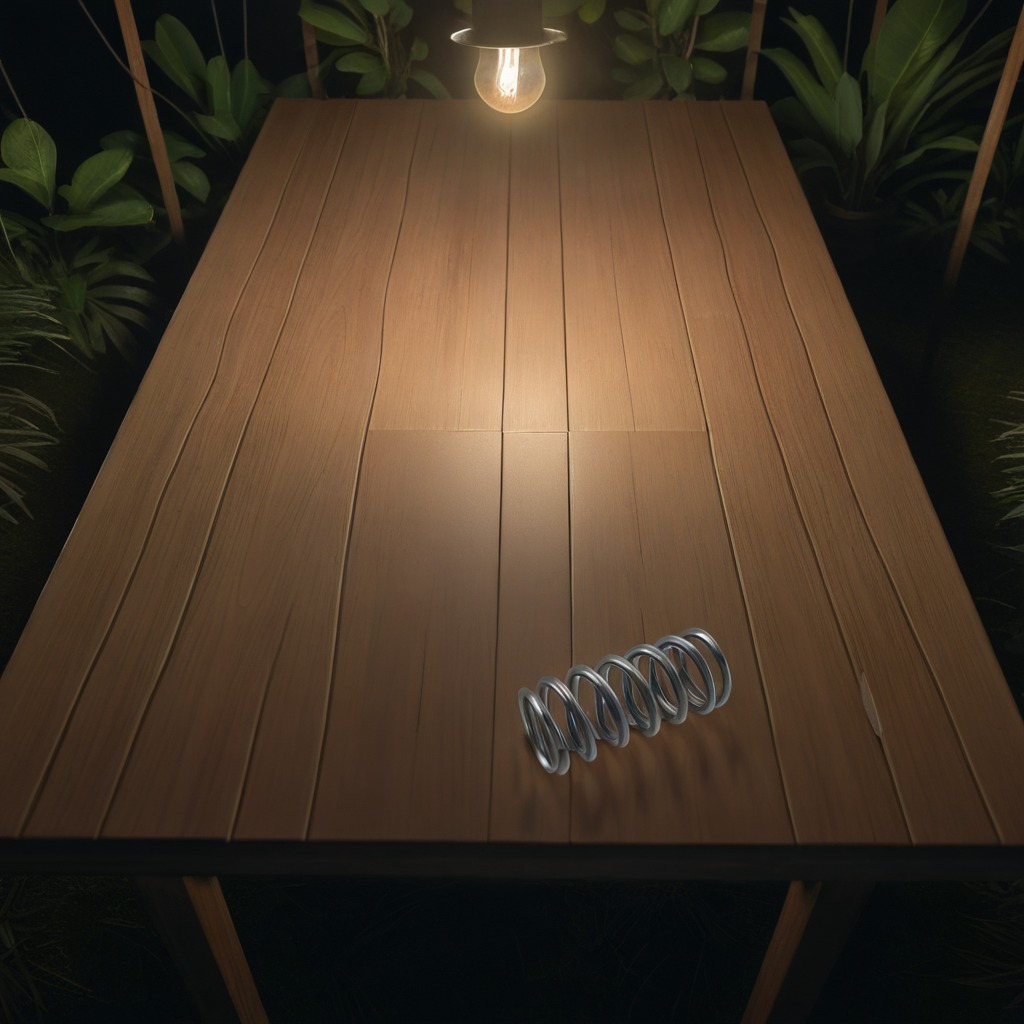
A coiled metal spring lies on a wooden table inside a jungle field workshop tent at night.